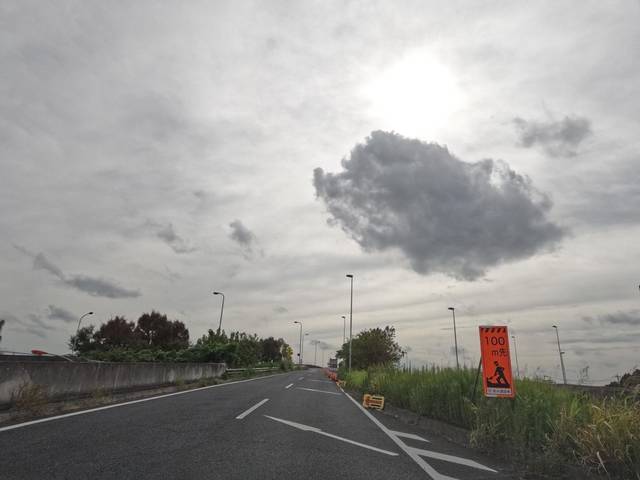
Region: Japan
Coordinates: 35.931, 139.592